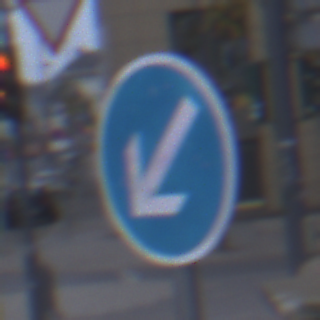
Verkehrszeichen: VorgeschriebeneVorbeifahrtLinks
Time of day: SunriseSunset
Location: Outdoor (Urban)
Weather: PartlyCloudy
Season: NotSpecified
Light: Natural